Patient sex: M
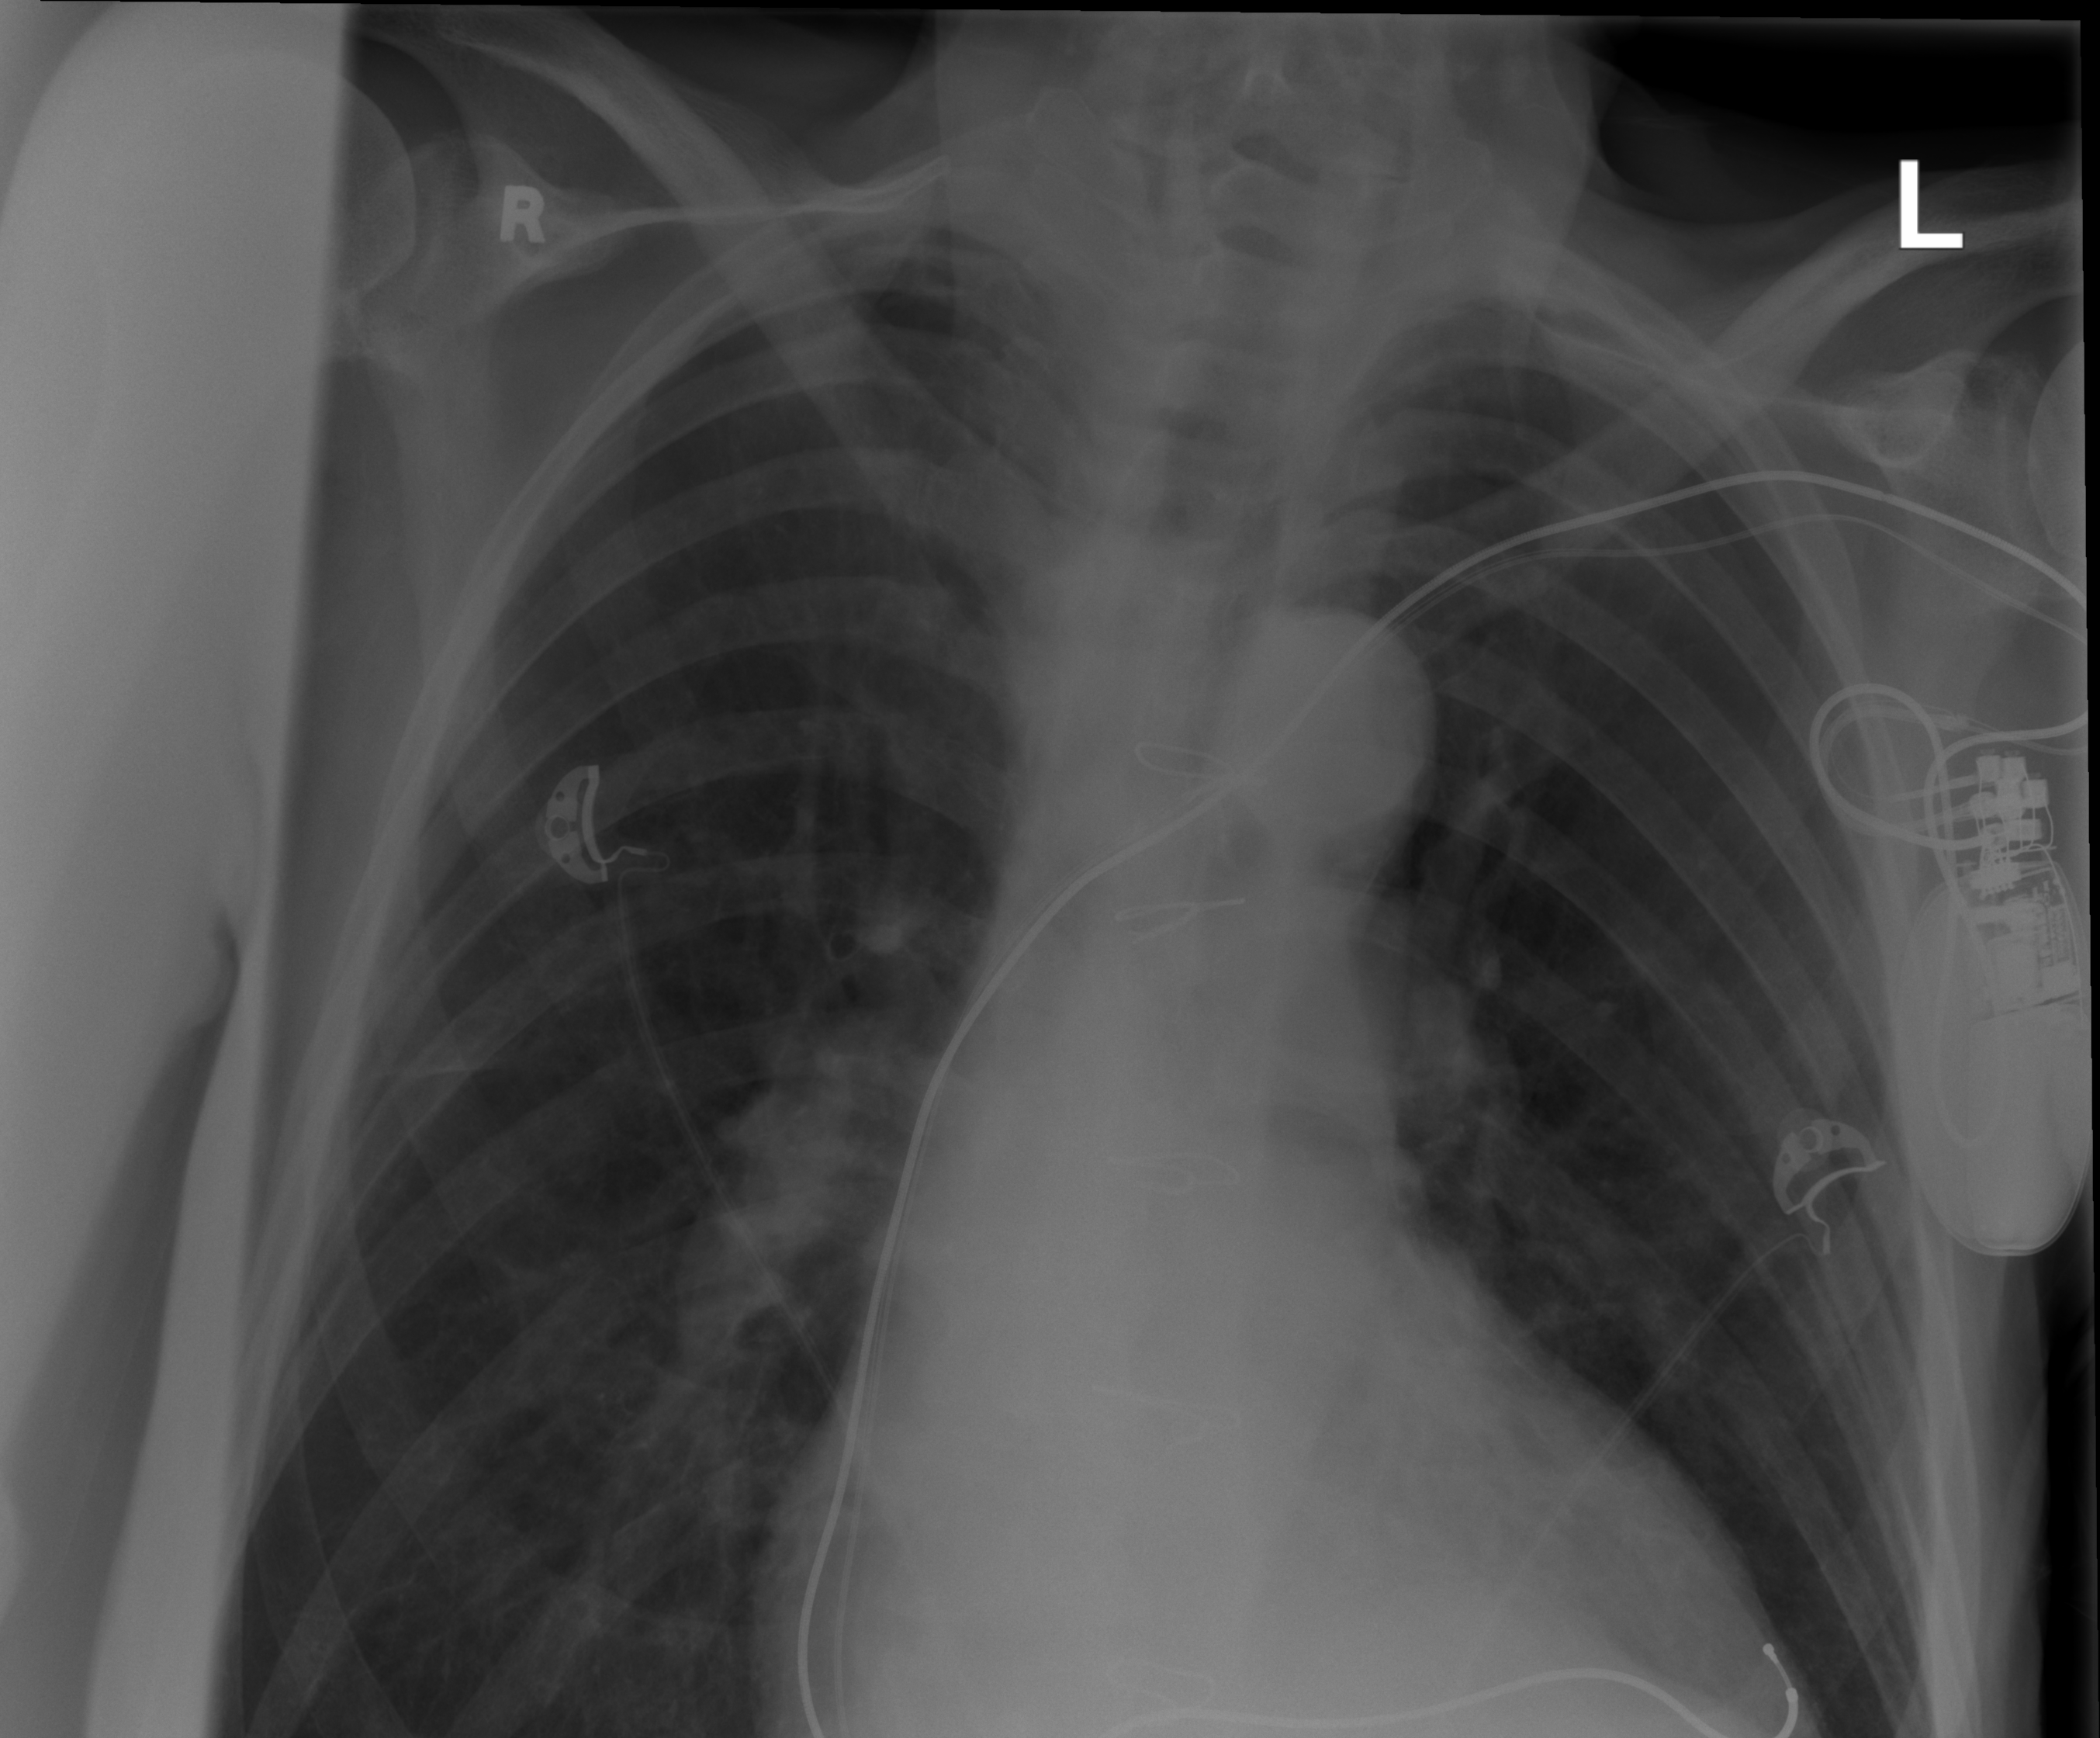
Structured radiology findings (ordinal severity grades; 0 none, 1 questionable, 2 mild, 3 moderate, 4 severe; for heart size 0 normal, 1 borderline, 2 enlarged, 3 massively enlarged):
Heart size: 2
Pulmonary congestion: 2
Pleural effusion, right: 0
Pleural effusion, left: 0
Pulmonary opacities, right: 0
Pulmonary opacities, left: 0
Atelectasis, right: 2
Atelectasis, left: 0